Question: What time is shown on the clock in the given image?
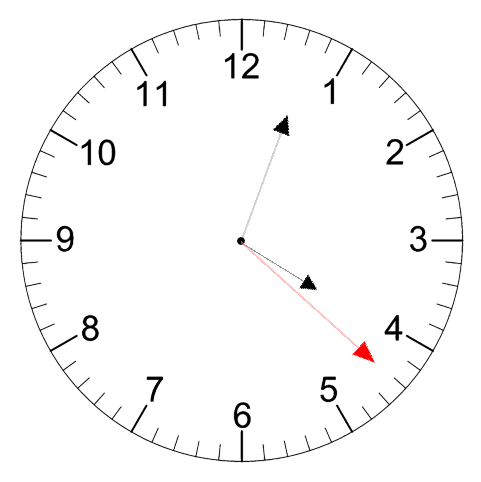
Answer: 04:03:22